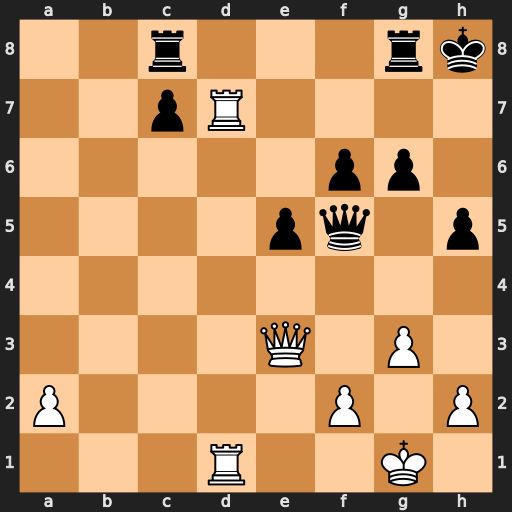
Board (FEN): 2r3rk/2pR4/5pp1/4pq1p/8/4Q1P1/P4P1P/3R2K1
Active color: w
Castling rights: -
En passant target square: -
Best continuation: Qh6#